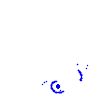
Particle: proton